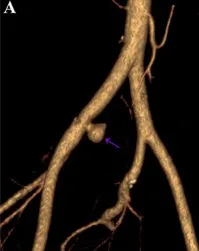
Volume-rendered, arterial-phase, contrast-enhanced CT image.
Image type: radiology (ct)